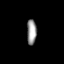
Tissue: prostate
Cell type: T cells
Senescence score: 0.7795
Nuclear area (px): 237
Mean DAPI intensity: 153.266